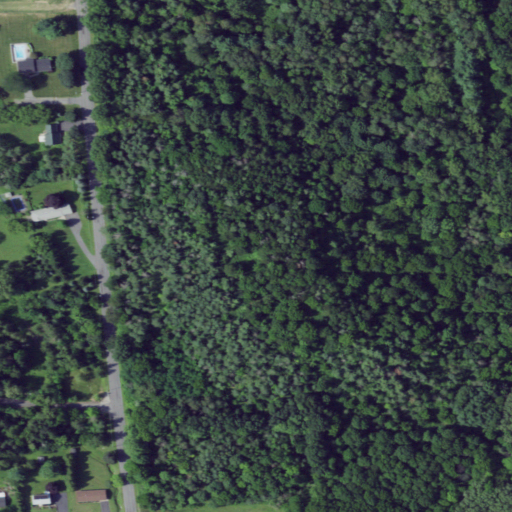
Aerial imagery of mountain in New York named Science Hill containing mixed forest, deciduous forest, evergreen forest, open development, low intensity development, shrub, pasture, cultivated crops, and woody wetlands